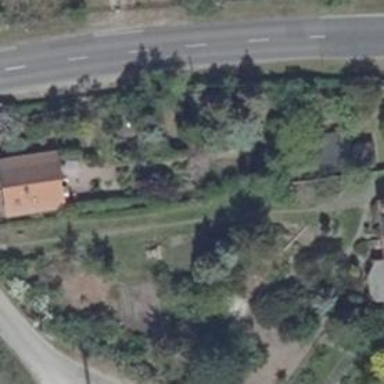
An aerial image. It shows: Driveway with grass surface.